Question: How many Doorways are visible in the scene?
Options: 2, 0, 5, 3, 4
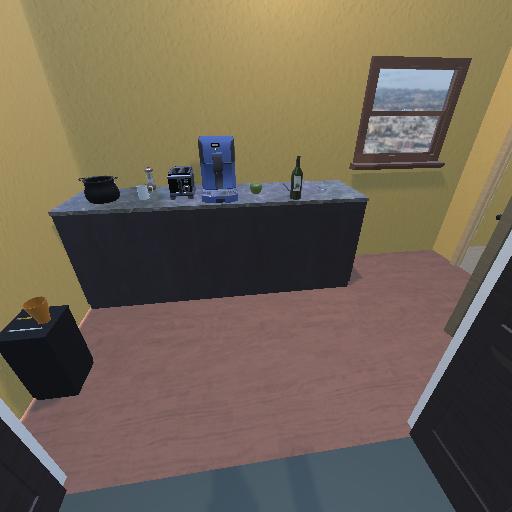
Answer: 2